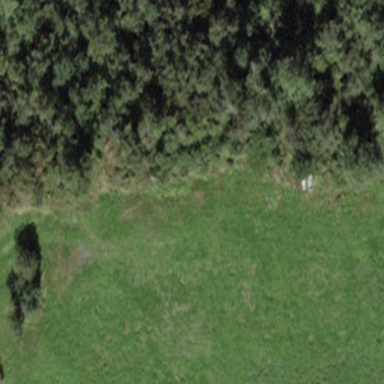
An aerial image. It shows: Patch of scrub vegetation.